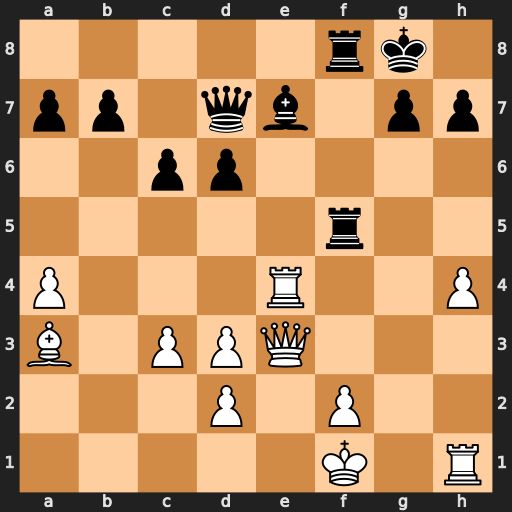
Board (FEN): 5rk1/pp1qb1pp/2pp4/5r2/P3R2P/B1PPQ3/3P1P2/5K1R
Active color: w
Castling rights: -
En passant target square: -
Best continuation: Rxe7 Rxf2+ Ke1